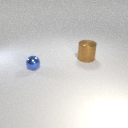
large brown metal cylinder behind small blue metal sphere